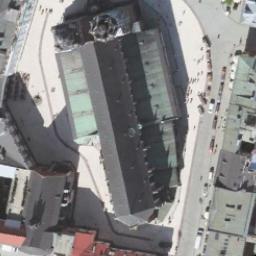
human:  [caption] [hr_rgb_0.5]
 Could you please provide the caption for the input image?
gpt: This is a church  Next to it is a river .

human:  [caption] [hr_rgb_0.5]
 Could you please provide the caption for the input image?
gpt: A church with a gray roof with a gray tower on the roof and many pedestrians in the square next to the church .

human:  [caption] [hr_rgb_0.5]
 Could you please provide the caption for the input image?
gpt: The church with two towers and the rest of the church has a gray sloping roof .

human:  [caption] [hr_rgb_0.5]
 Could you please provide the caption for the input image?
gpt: There is a church on the open place next to a road with some cars .

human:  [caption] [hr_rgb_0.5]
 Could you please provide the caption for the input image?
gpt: A church with a gray roof on a square beside a road .